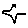
Label: star